Question: So, basically I have multiple nested routes like '/:platform/:account/products/:tab/:productId/summary'.
Everything works fine down to my actual single product component, but react-router stops working properly in my single product tabs.
I have a products view, with tabs (routes) , and when clicking an item, there's a popup that is the single product view, which, has 3 more tabs inside.
The child routes of my product are updating, but only on the next render cycle.
1. I'm In Summary and I click Prices: nothing happens (route changes to /:platform/:account/products/:tab/:productId/prices)
2. I click Summary: Rendered component changes to Prices (route changes to /:platform/:account/products/:tab/:productId/summary)
3. I click Translations: Rendered component changes to Summary (route changes to /:platform/:account/products/:tab/:productId/translations)
4. I click Translations again: Rendered component changes to Translations (no route change at all)
I've been fighting with this for over 4 hours, I checked if I had any 'PureComponent' in my tree, I used 'withRouter' pretty much everywhere, I also checked if my product component was not updating (maybe my main view component was blocking the update), but everything seems fine, new props are correct.
I also tried using '{ pure: false }' in 'connect()' but nothing helped.
I also removed this 'localize' HOC just in case, but that didn't solve it.
## Version
4.2.0
## Sample code
Here is a stripped down render method from my component:
'''
class ProductView extends Component {
componentWillReceiveProps() {
console.log("UPDATED PRODUCT TAB")
}
render() {
const { match, history, translate, lang, loading, data } = this.props
console.log(match)
return (
<Modal>
<TabList>
<TabItem>
<NavLink
activeClassName="active"
to={{
pathname: '/${match.params.platform}/${match.params.account}/products/${match.params.tab}/${match.params.productId}/summary',
search: location.search,
}}
>
{translate("Summary")}
</NavLink>
</TabItem>
<TabItem>
<NavLink
activeClassName="active"
to={{
pathname: '/${match.params.platform}/${match.params.account}/products/${match.params.tab}/${match.params.productId}/prices',
search: location.search,
}}
>
{translate("Prices")}
</NavLink>
</TabItem>
<TabItem>
<NavLink
activeClassName="active"
to={{
pathname: '/${match.params.platform}/${match.params.account}/products/${match.params.tab}/${match.params.productId}/translations',
search: location.search,
}}
>
{translate("Translations")}
</NavLink>
</TabItem>
</TabList>
<Switch>
<Route path="/:platform/:account/products/:tab/:id/summary" component={Summary} />
<Route path="/:platform/:account/products/:tab/:id/prices" component={Prices} />
<Route path="/:platform/:account/products/:tab/:id/translations" component={Translations} />
</Switch>
</Modal>
)
}
}
const mapStateToProps = state => (...)
const mapDispatchToProps = dispatch => (...)
export default withRouter(connect(
mapStateToProps,
mapDispatchToProps,
)(localize("translate")(ProductView)))
'''
The Route to get to the product Component looks like:
'<Route exact path="/:platform/:account/products/:tab/:productId/:productTab" component={ProductView} />'
Adding or removing ':productTab' makes no difference.
Inside the component with this Product Route I have other 'NavLinks' for tabs and Router is working correctly.
What's weird here is that components update all the way down to my Product Route, with correct 'match' props, but those child Routes, including NavLinks only update after another click.

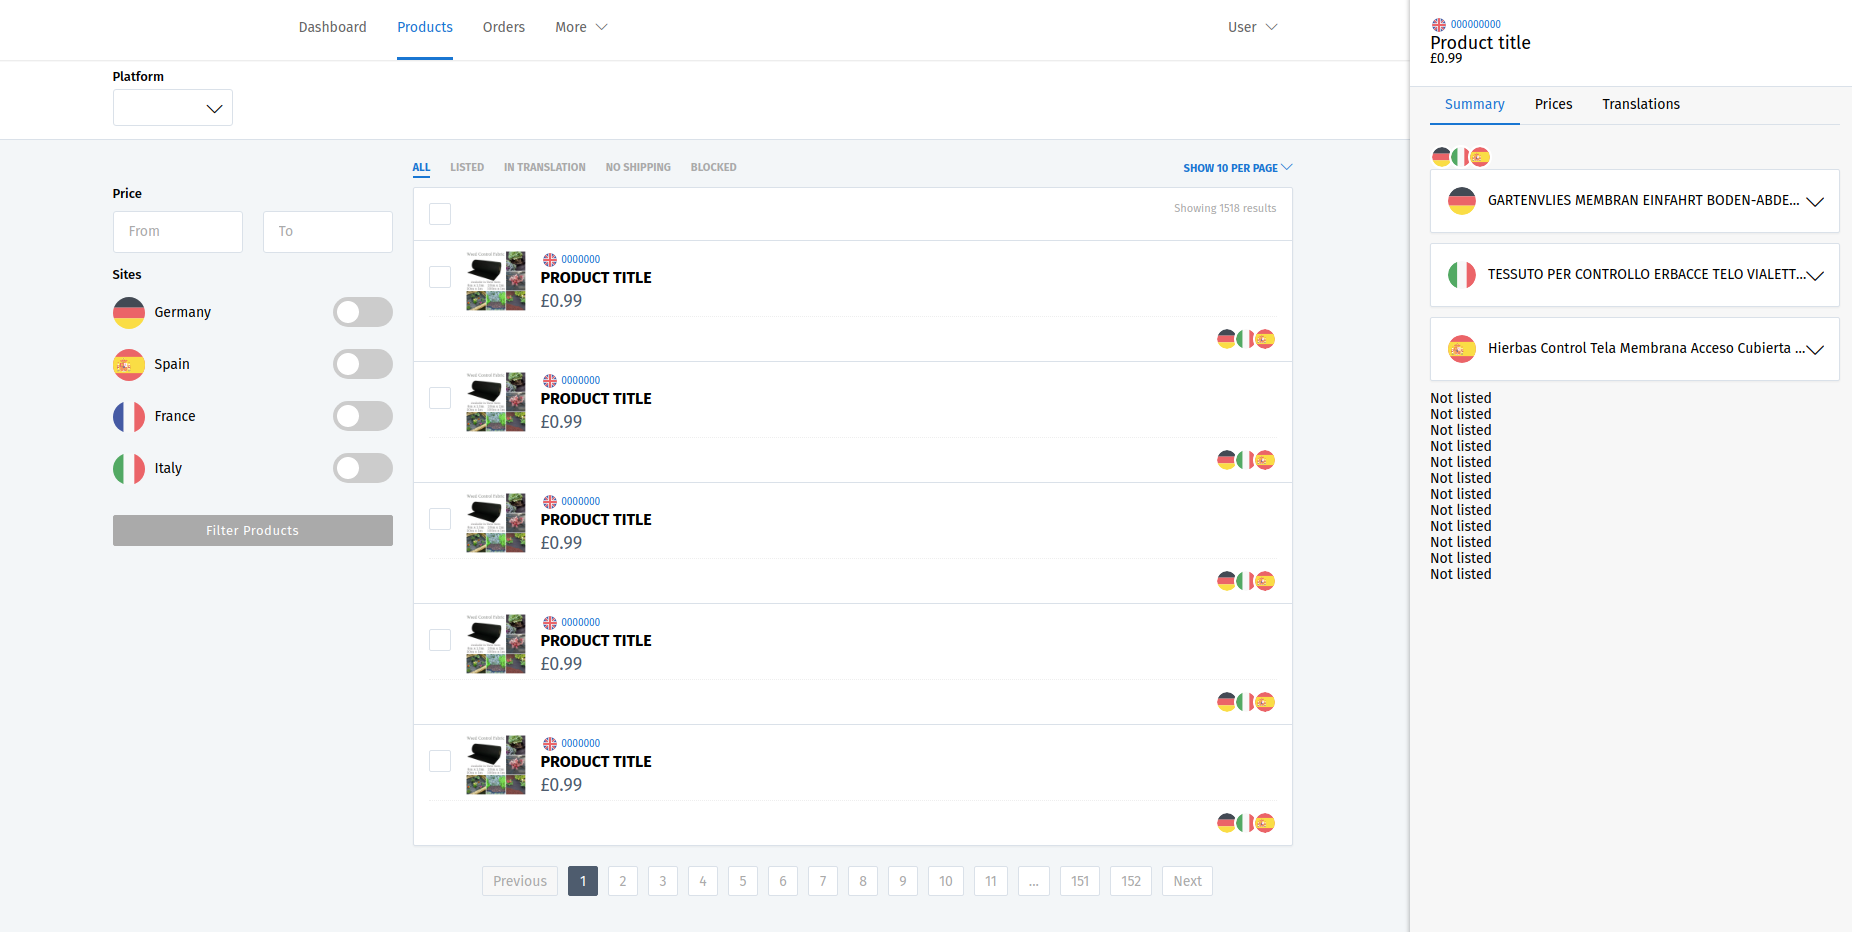
Answer: If you are using nested 'Route' or 'NavLink' (a wrapper of Route), you will need to use 'Switch' (as convenience) to wrap all the modal content (or at least the part which uses Route/NavLink).
'''
const location = (this. - if you component is not a function)props.location;
<Switch location={location}>
<NavLink ... />
<Route ... />
</Switch>
'''
This will make sure that the location will be updated.
'react-modal' does not interfere on the update of user components. The 'location' that the Routes receives comes from 'getChildContext()', which only updates after the react component lifecycle. By giving to Switch the location on 'render()', the context will be the new one and it will be given to the children Routes. It will work as expected.